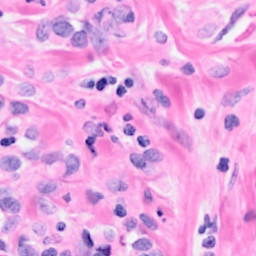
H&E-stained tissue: Breast